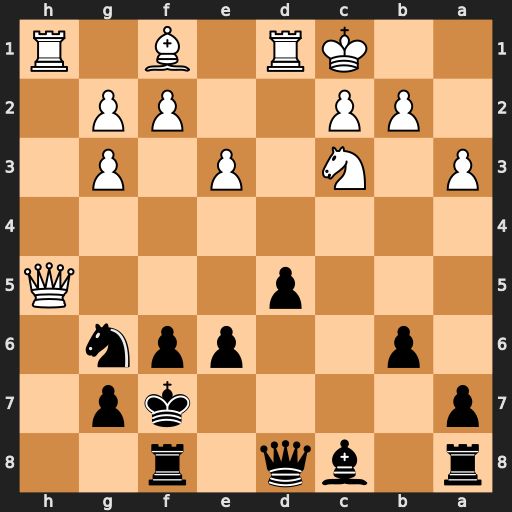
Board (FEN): r1bq1r2/p4kp1/1p2ppn1/3p3Q/8/P1N1P1P1/1PP2PP1/2KR1B1R
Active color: b
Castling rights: -
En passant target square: -
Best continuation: Rh8 Be2 Rxh5